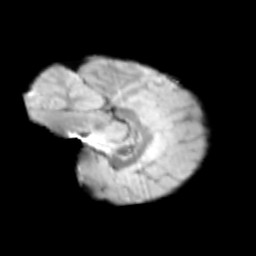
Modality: T2w
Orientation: sagittal
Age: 12
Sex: male
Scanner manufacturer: siemens
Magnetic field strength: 3 T
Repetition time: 3.8 s
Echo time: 0.07 s